Question: I have tried anything i could regarding this issue by setting the custom error as OFF. Basically what i am trying to do is deploying my application to a server however i keep getting this error, which stops me on accessing the application. its my first time seeing this error.
I could really do with some help.
Thank you in advance.

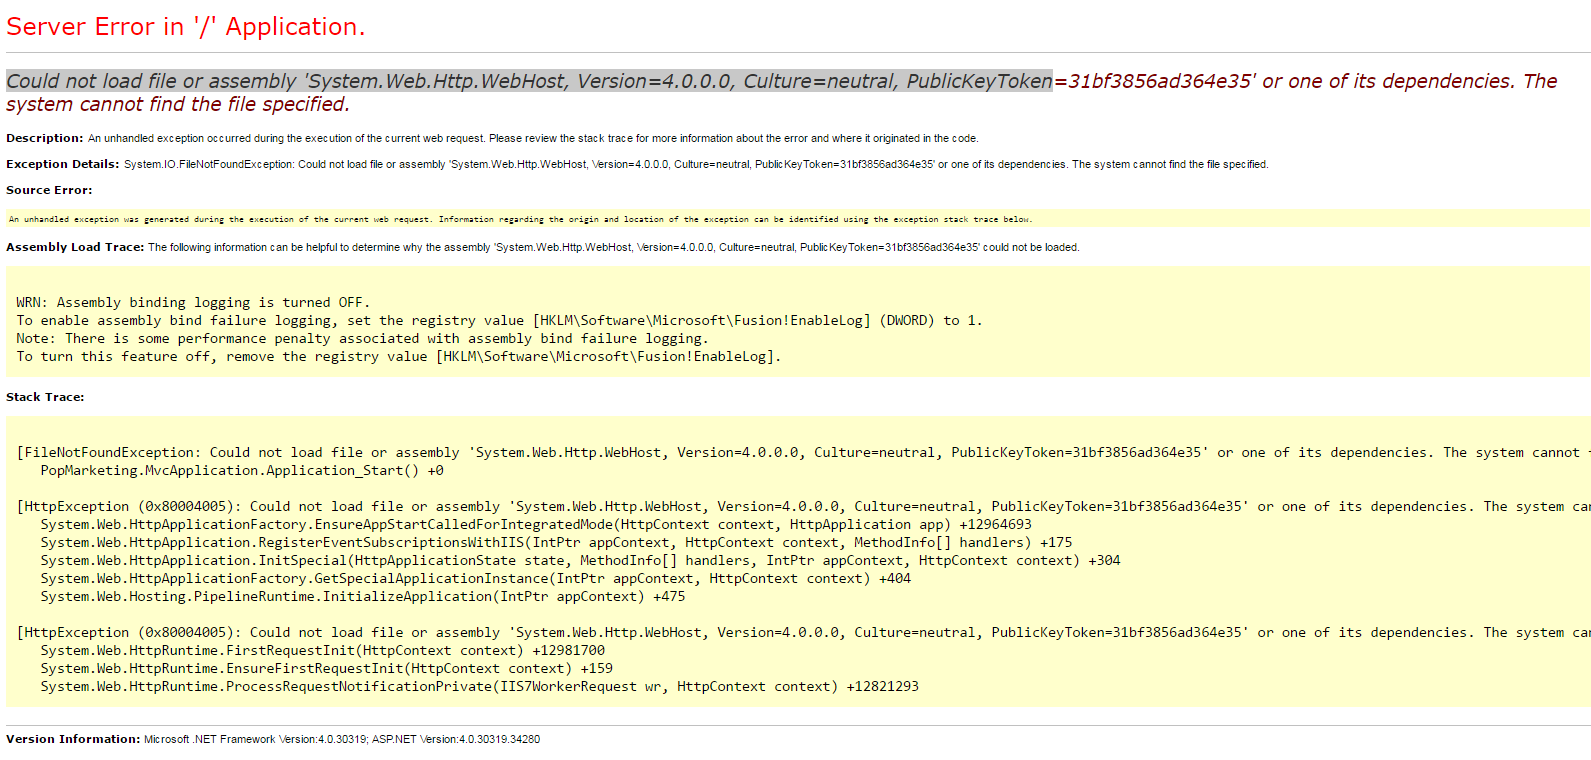
Answer: I think this might help you.
select the 'System.Web.Http.Webhost' assembly in your references and alter the 'Copy Local' property to True.
This site might give you an idea : <URL>